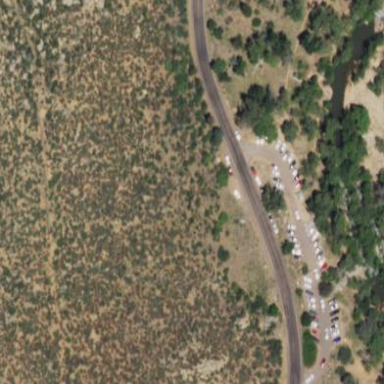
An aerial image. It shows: Picnic site popular for tourists.